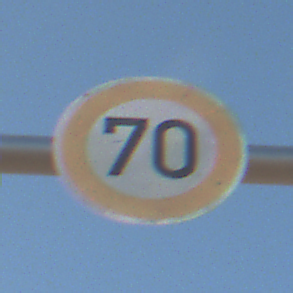
Verkehrszeichen: Geschwindigkeit70
Umgebung: Outdoor, Nature
Tageszeit: MorningAfternoon
Wetter: PartlyCloudy
Licht: Natural
Jahreszeit: NotSpecified
Kontrast: HighContrast